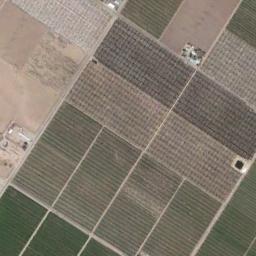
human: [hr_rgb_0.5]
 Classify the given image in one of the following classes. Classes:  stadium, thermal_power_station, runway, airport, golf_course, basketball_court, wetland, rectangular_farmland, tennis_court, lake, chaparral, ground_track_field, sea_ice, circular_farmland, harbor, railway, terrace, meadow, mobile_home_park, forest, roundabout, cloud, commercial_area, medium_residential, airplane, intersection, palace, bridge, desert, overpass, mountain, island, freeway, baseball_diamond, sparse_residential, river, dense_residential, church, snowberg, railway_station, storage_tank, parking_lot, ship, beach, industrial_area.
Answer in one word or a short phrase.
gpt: rectangular_farmland